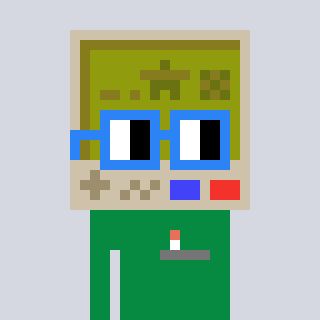
a pixel art character with square blue glasses, a gameboy-shaped head and a green-colored body on a cool background